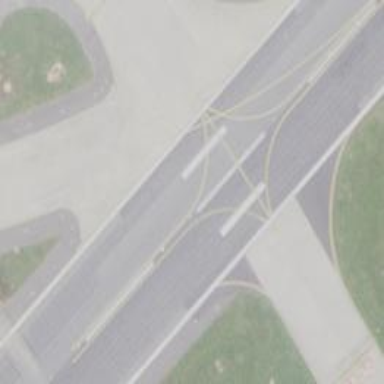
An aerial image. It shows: Image of taxiway at airport.